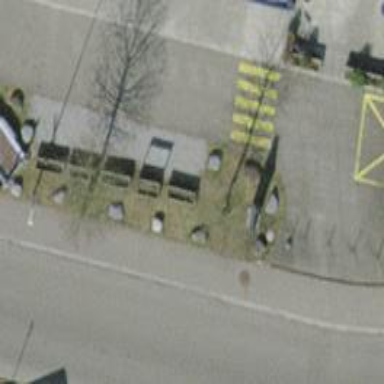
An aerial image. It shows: Brown bench in the vicinity.